Aerial crown-view tile of a tropical tree (Barro Colorado Island, Panama), acquired 20240813:
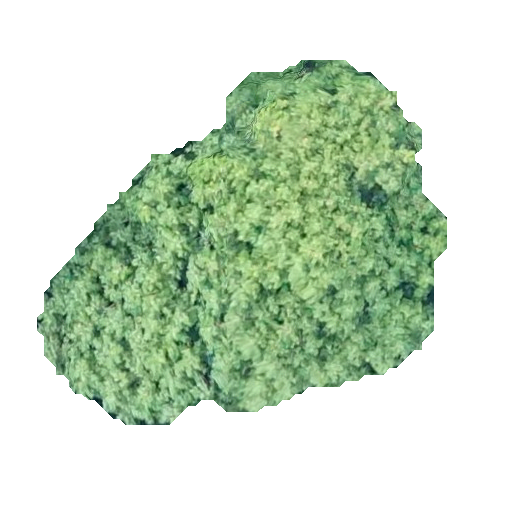
Species: Guarea guidonia
GBIF accepted scientific name: Guarea guidonia
Crown area: 152.076 m²